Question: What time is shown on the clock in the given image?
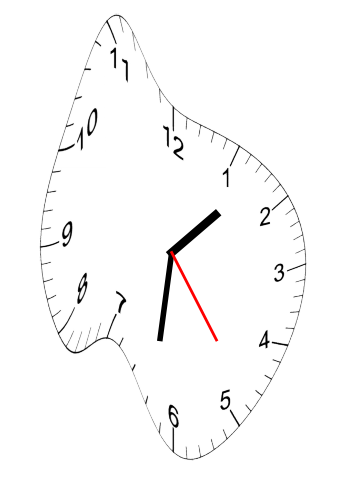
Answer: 01:31:24